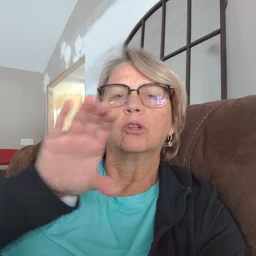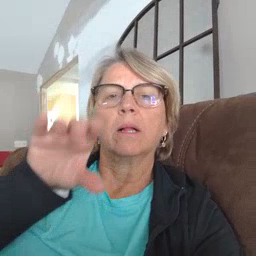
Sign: chocolate